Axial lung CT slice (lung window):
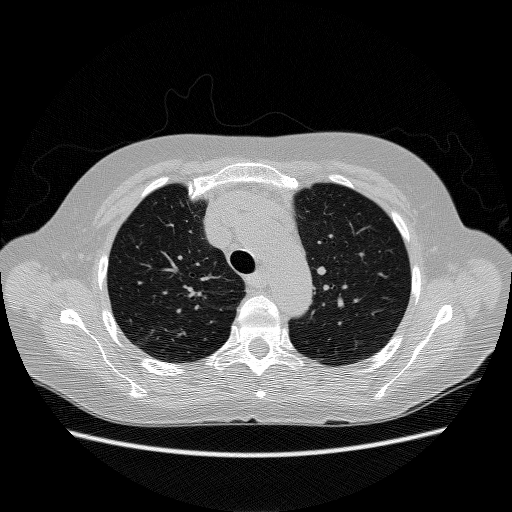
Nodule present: no